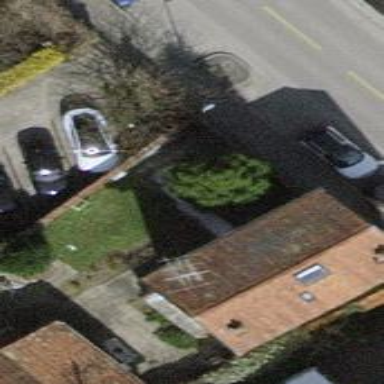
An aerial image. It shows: Garden enclosed by fence.